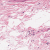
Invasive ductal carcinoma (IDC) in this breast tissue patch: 0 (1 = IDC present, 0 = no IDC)